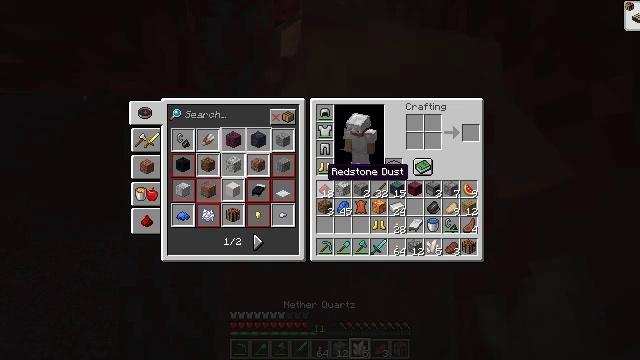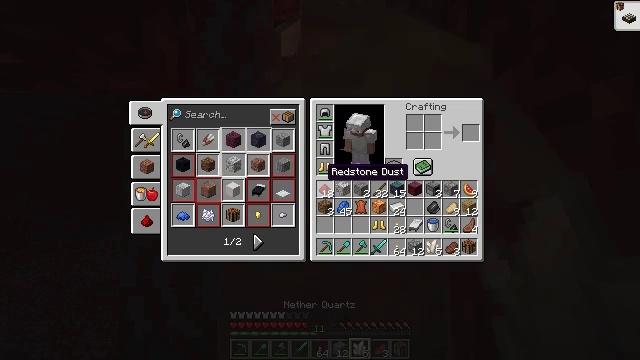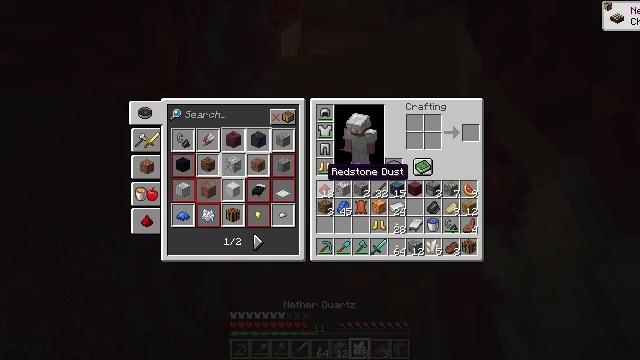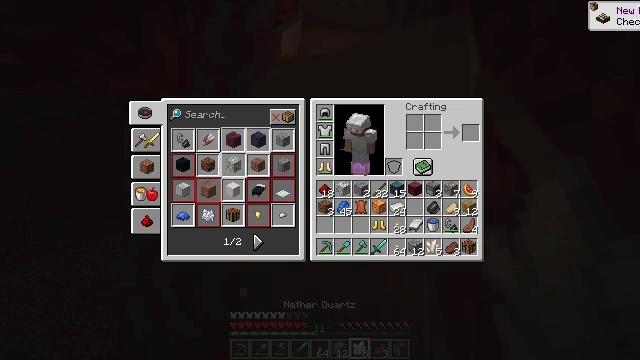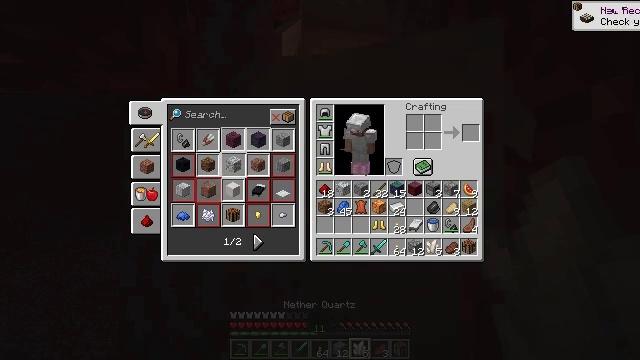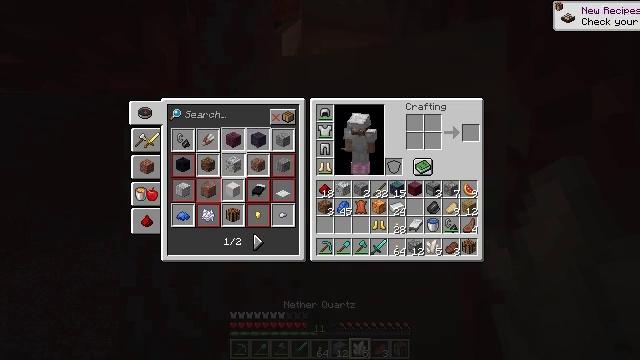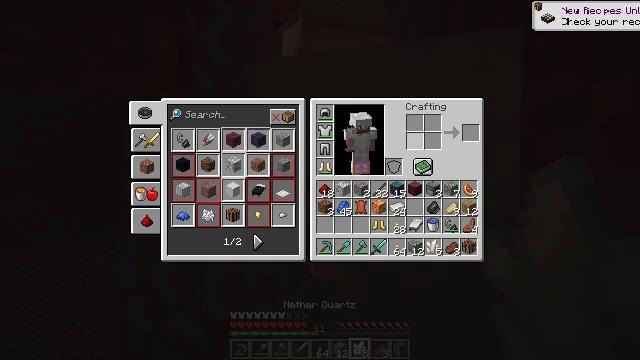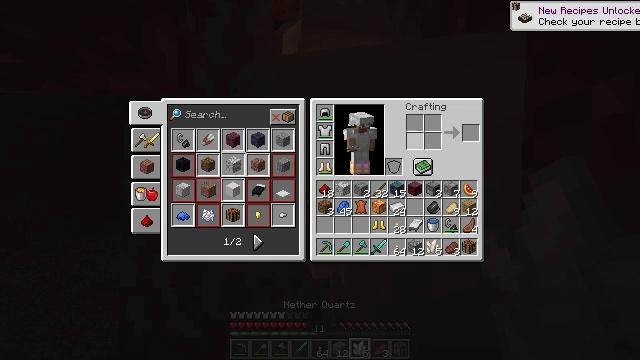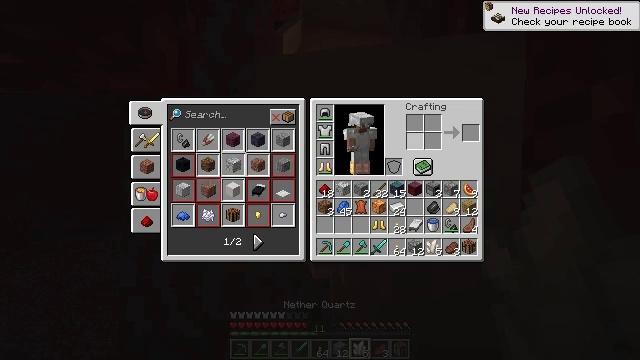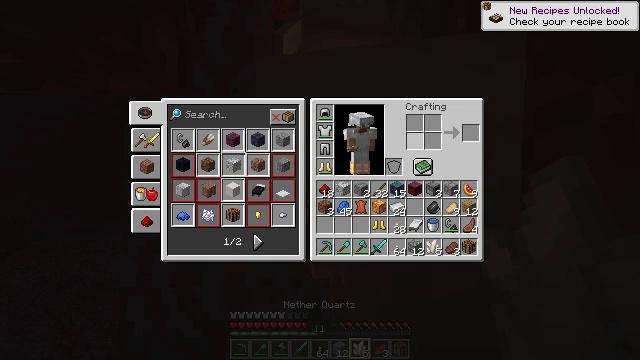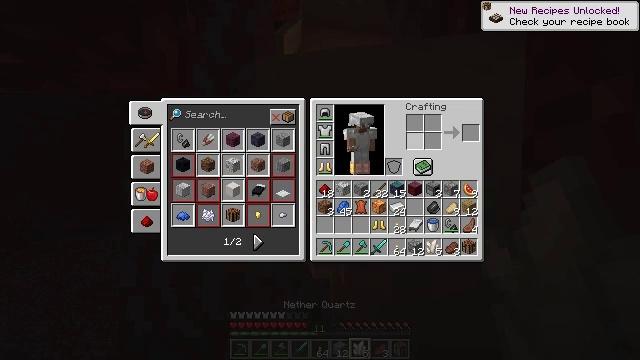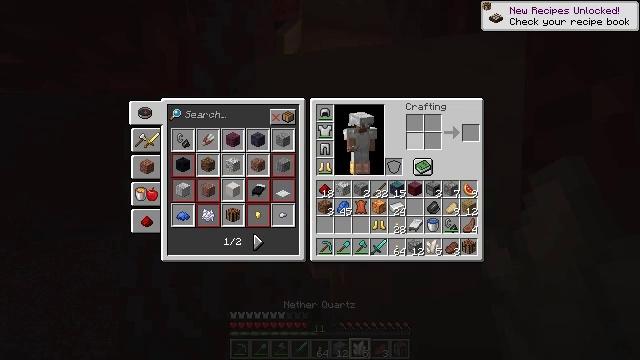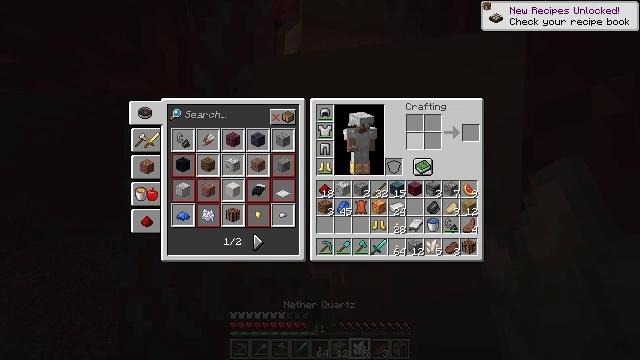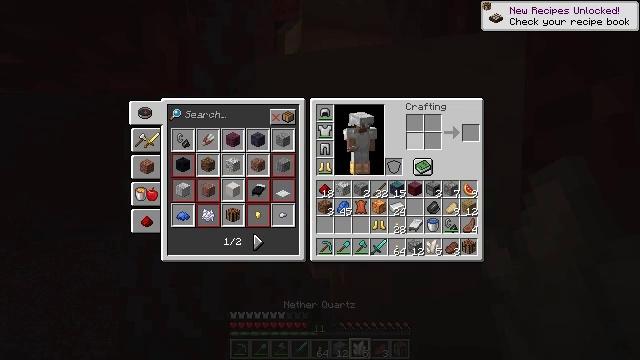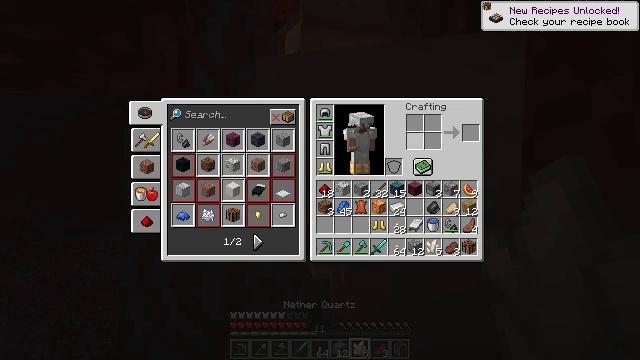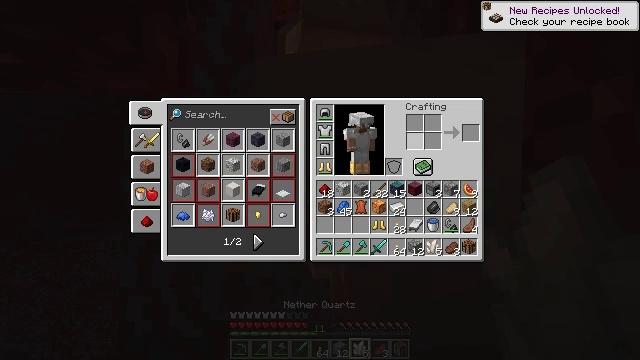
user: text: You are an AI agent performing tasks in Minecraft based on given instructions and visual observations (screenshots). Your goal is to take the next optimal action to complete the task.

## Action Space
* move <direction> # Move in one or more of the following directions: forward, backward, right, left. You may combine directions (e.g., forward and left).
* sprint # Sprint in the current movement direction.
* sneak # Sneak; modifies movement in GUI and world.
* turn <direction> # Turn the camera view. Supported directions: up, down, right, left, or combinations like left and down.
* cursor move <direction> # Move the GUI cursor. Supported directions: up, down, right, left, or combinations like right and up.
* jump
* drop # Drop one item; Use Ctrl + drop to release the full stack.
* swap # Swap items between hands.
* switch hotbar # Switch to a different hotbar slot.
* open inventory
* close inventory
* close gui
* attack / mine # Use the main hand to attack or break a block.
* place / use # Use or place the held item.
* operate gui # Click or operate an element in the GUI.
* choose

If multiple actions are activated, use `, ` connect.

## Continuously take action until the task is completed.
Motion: motion action
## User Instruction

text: Drop a quartz.
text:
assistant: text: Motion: no_op
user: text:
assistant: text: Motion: no_op
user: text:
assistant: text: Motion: no_op
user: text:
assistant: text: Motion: cursor move right and up
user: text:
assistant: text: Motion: cursor move right and up
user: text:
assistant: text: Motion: cursor move right and up
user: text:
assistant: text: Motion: no_op
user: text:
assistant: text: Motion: no_op
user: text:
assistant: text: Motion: no_op
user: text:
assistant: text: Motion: no_op
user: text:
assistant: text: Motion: no_op
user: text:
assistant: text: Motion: no_op
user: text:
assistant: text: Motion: no_op
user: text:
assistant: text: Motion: no_op
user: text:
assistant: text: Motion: no_op
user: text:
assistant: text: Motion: no_op
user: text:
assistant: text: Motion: no_op
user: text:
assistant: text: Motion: no_op
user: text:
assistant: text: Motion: no_op
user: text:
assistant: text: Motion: no_op
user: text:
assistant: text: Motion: no_op
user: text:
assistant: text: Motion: no_op
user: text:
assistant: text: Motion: no_op
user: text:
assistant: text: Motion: cursor move down
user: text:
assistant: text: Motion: no_op
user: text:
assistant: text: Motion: no_op
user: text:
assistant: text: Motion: no_op
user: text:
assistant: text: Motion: no_op
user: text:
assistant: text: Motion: no_op
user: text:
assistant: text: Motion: cursor move left